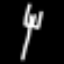
Label: fork